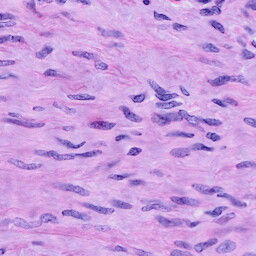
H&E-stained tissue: Cervix